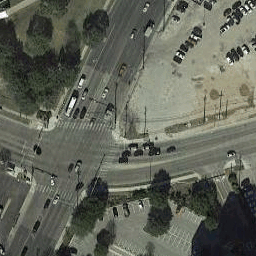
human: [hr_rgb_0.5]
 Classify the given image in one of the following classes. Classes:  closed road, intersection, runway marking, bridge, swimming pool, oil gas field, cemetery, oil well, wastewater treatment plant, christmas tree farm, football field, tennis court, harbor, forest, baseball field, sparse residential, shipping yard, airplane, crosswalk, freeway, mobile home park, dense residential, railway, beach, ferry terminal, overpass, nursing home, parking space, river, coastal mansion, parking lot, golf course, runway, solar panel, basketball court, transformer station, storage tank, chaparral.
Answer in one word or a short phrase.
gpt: intersection